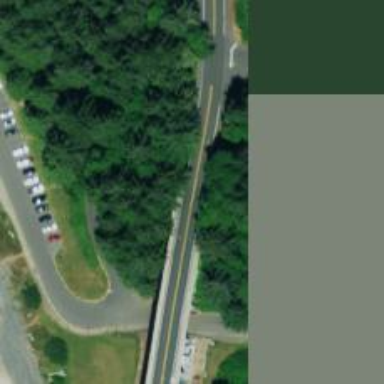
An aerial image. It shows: Asphalt road on arch bridge. The bridge is part of trunk highway.